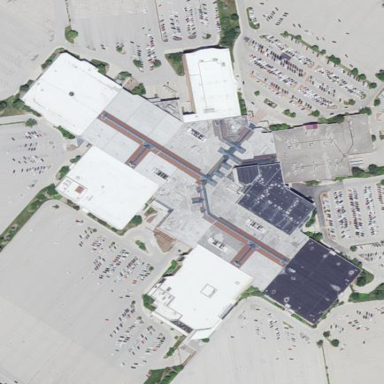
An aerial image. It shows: Retail area categorized as shopping mall.